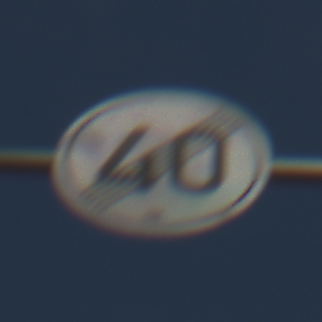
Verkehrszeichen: EndeGeschwindigkeit40
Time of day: Midday
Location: Outdoor (Suburban)
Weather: PartlyCloudy
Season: NotSpecified
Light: Natural